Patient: sex M, age 64
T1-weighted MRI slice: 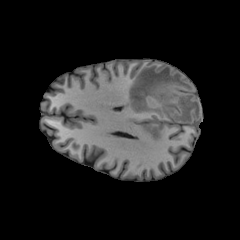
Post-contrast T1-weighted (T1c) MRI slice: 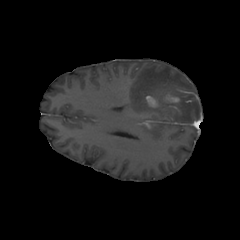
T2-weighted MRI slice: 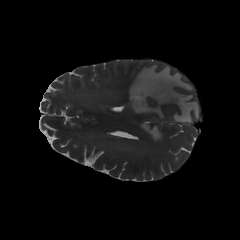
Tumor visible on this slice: yes
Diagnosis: Glioblastoma, IDH-wildtype
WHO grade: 4